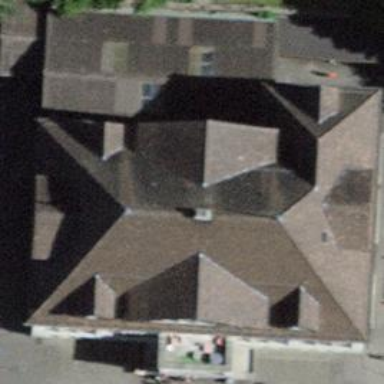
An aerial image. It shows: School building or complex.